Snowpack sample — Buffalo Mountain, Silverthorne, Colorado, USA (2/22/26, 2:02 PM MST)
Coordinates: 39.622, -106.113
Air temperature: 33 °F
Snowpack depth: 63 cm
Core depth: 40 cm
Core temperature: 26.6 °F
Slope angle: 11°, slope face: 116°
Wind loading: low
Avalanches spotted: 0
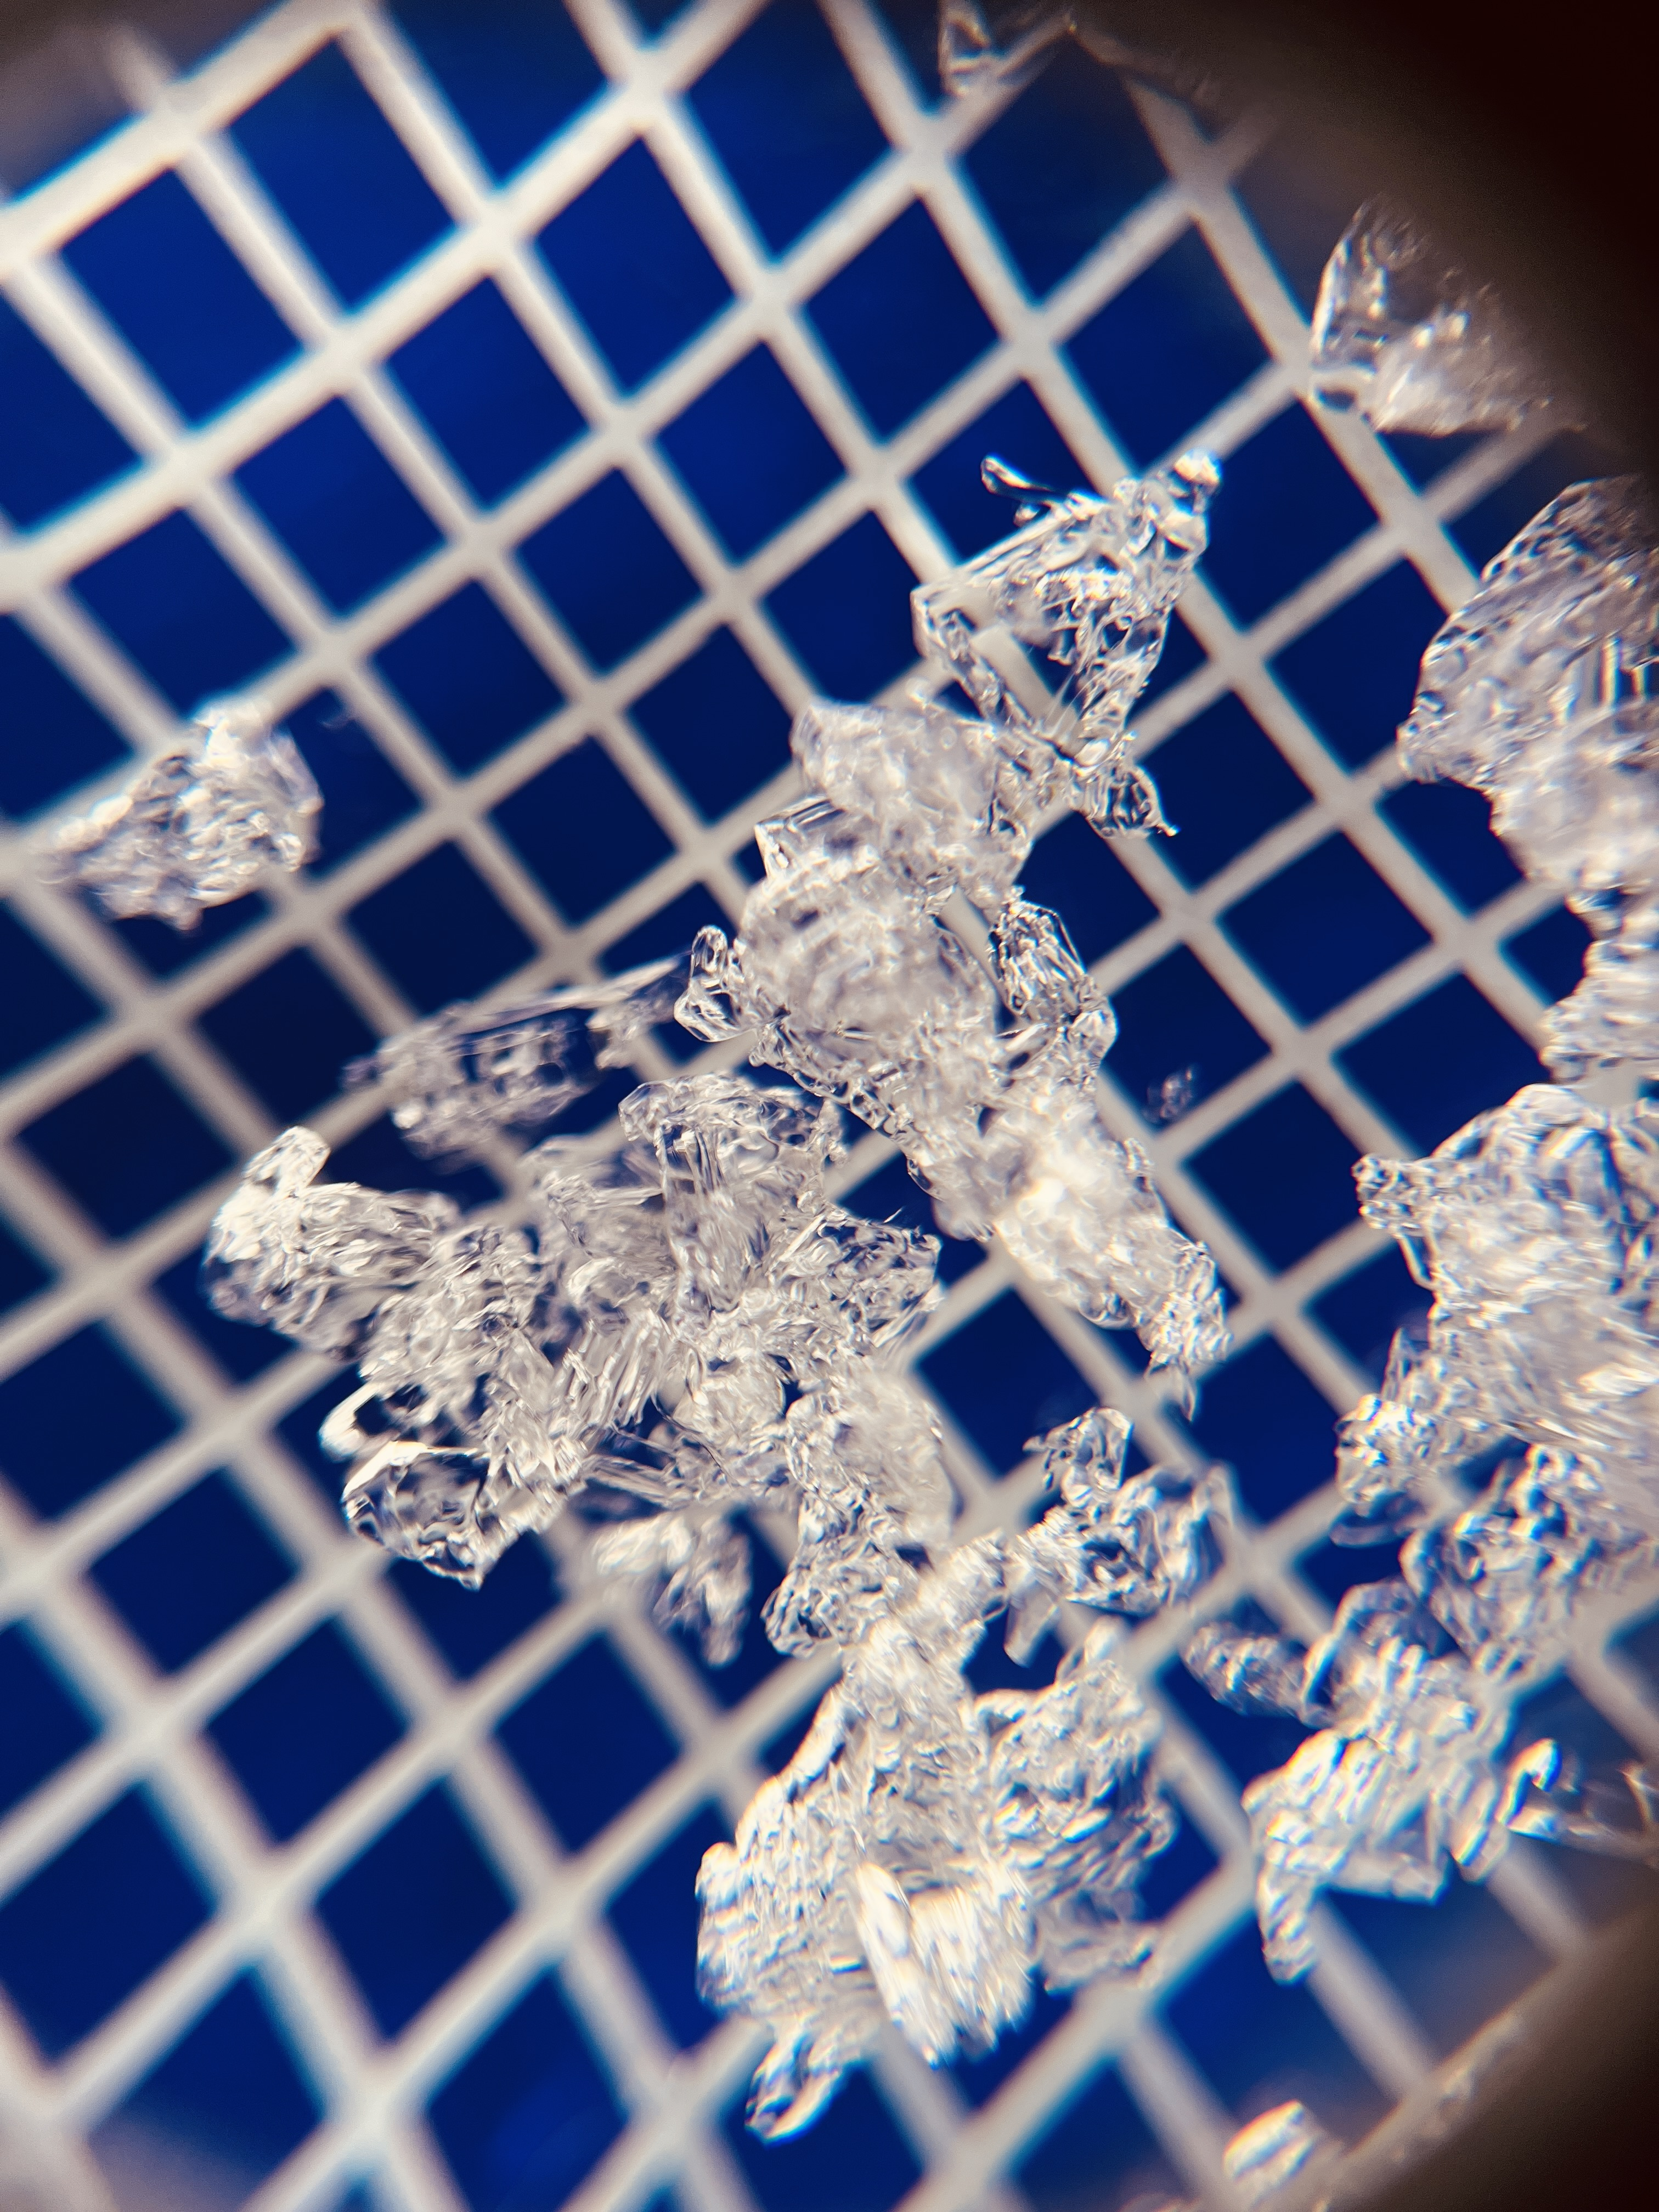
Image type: magnified_profile
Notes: In a firebreak similar to site 1, minimal wind loading with no spotted avalanches (not many faces in view though)